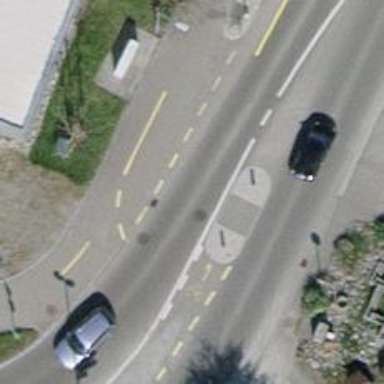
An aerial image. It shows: Unmarked crossing with pedestrian island.